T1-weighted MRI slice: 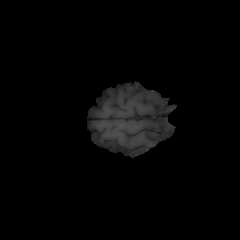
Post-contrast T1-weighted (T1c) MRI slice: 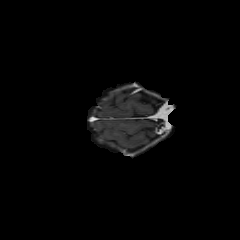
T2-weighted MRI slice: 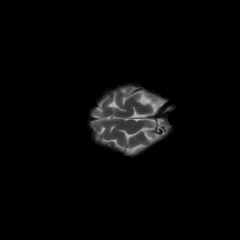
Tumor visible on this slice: no